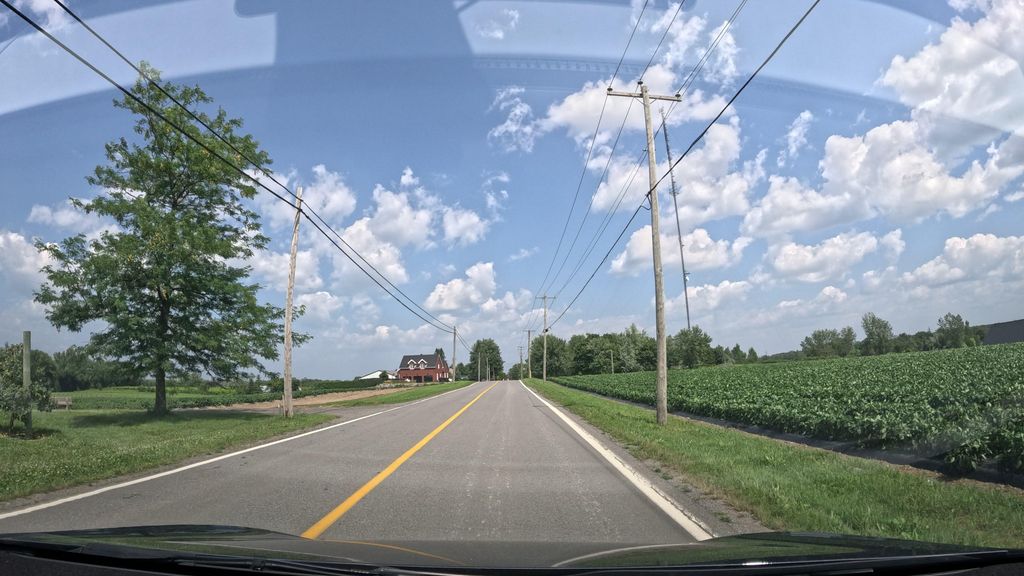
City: montreal